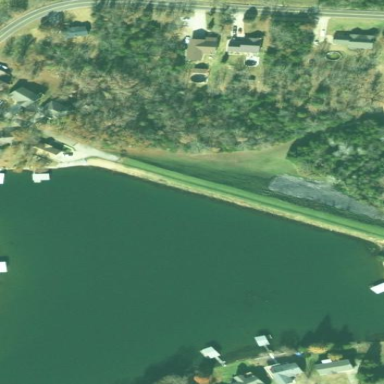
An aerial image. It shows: Dam along waterway.